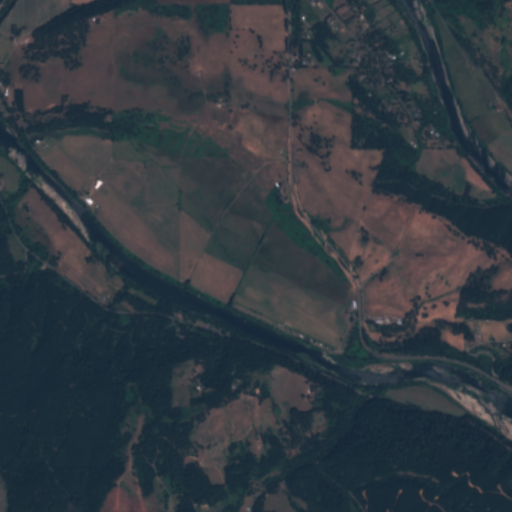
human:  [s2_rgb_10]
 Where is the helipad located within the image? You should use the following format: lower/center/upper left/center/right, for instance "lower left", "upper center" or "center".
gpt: The helipad is located in the center of the image.
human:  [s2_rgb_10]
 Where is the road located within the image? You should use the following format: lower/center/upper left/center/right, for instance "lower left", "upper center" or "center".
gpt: There is no road in the image.